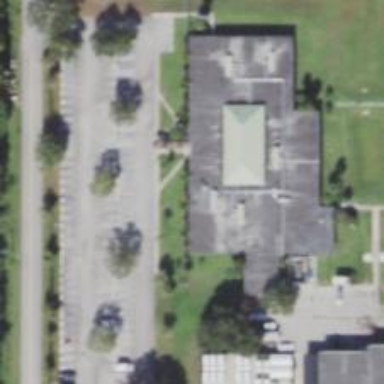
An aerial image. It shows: Police building.